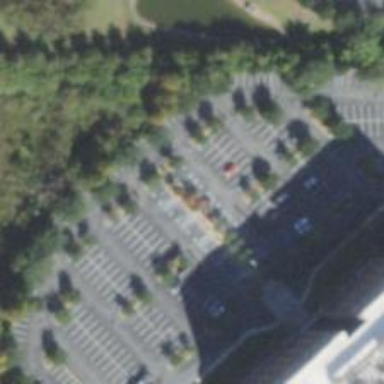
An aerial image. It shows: Parking space.